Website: crate-barrel
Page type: account-selection
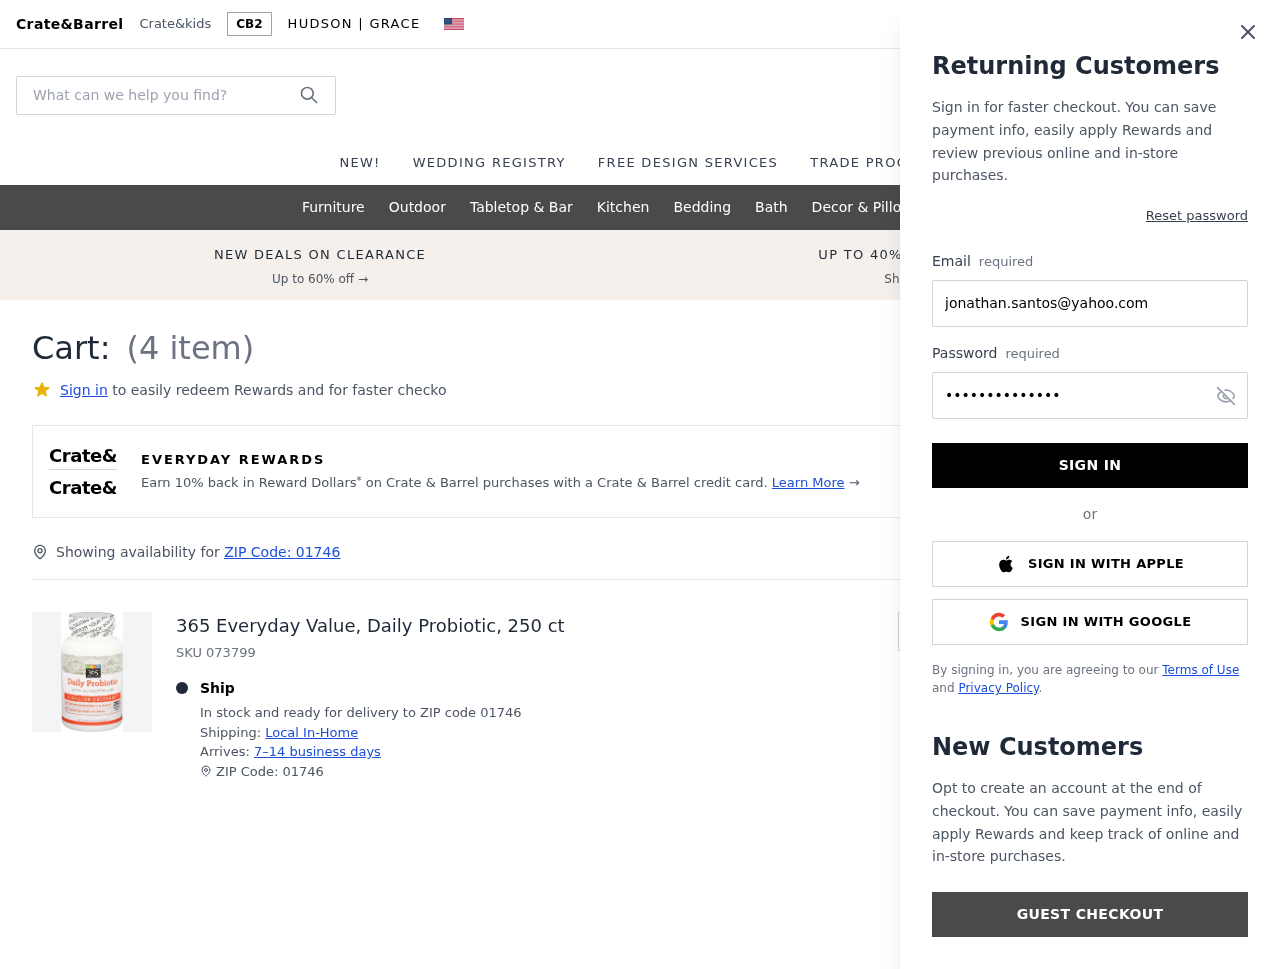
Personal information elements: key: PII_EMAIL
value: jonathan.santos@yahoo.com
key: PII_POSTCODE
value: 01746
Product elements: key: PRODUCT1_NAME
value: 365 Everyday Value, Daily Probiotic, 250 ct
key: PRODUCT1_QUANTITY
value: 4
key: PRODUCT1_SKU
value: SKU 073799
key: PRODUCT1_ORIGINAL_PRICE
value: $23.69
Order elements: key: ORDER_NUM_ITEMS
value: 4
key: ORDER_SUBTOTAL
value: $75.80
Search elements: key: HEADER_SEARCH
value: What can we help you find?